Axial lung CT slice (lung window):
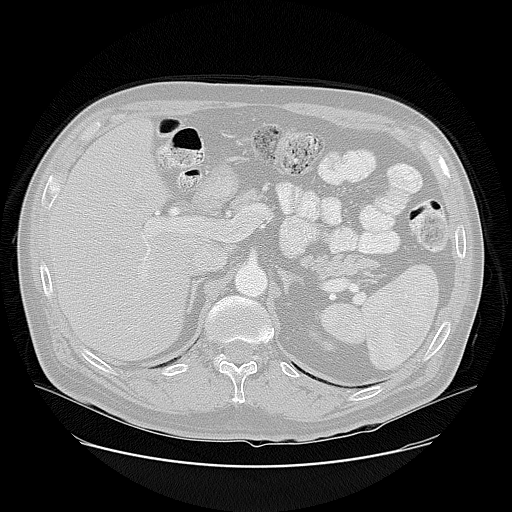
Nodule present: no